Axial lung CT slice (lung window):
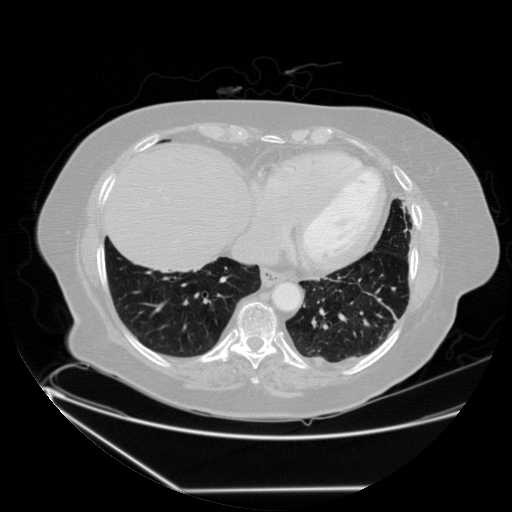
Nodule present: no